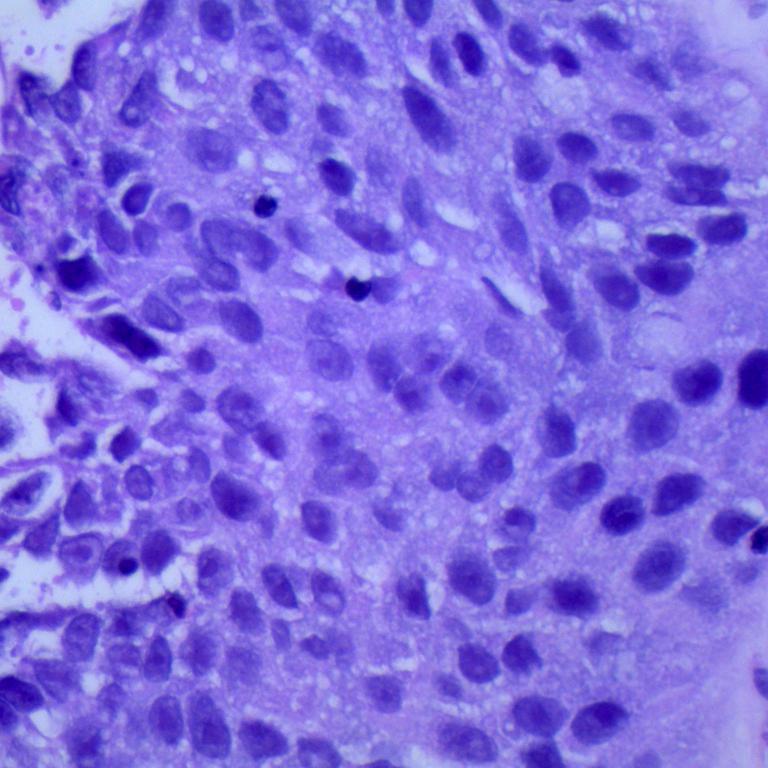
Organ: lung
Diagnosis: squamous carcinomas